Frequency: 85000
Velocity: 0,2635
Power: 47,9
Pulse duration: 0,0000001
Pass count: 1
Magnification: 10
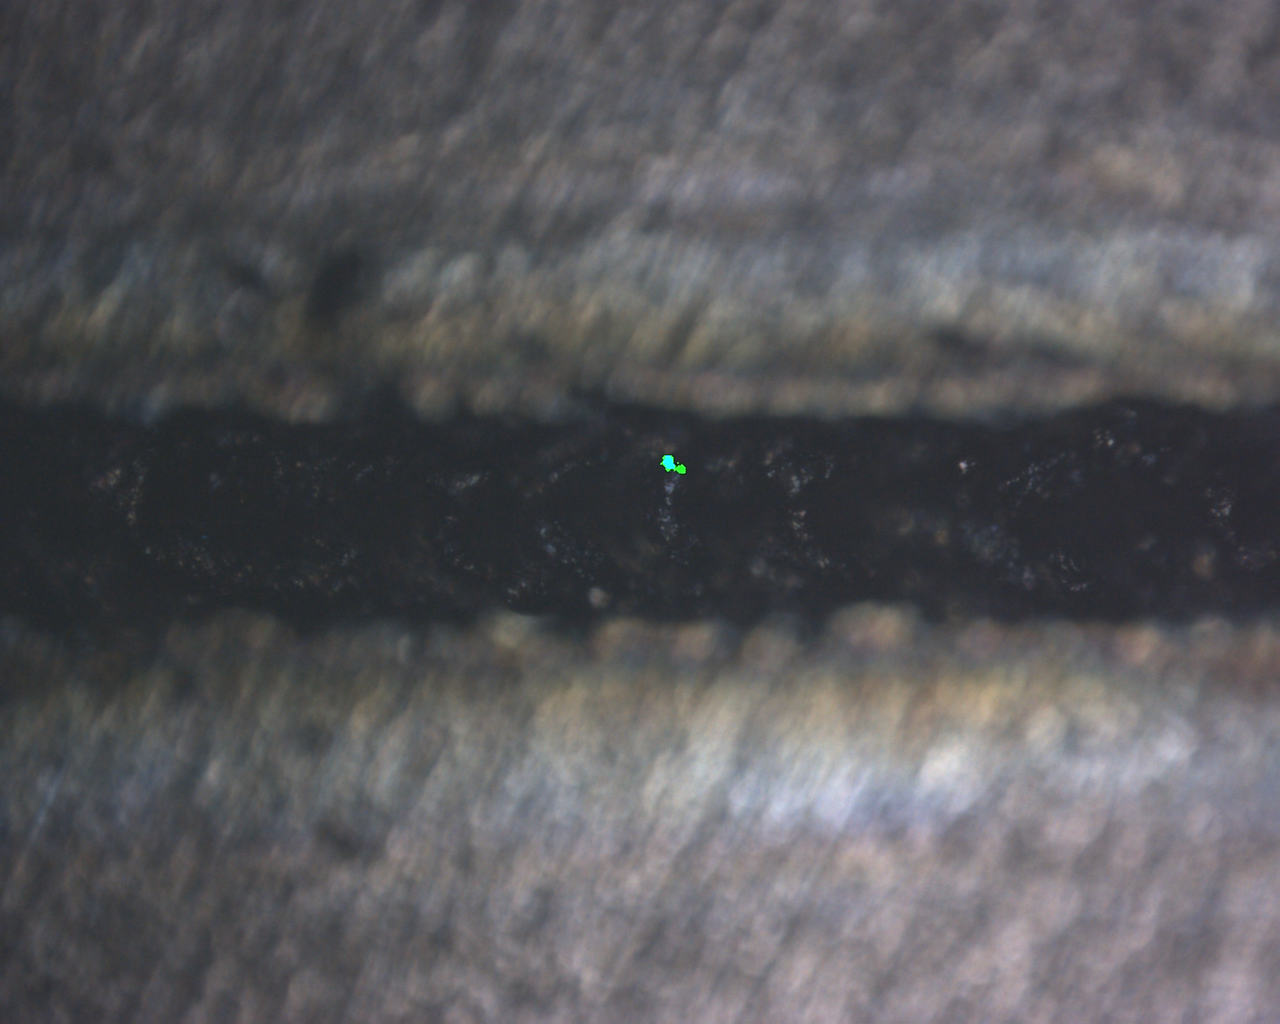
Measured width: 105.06
Other width: 99.115